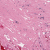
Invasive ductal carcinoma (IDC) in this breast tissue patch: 0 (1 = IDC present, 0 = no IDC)